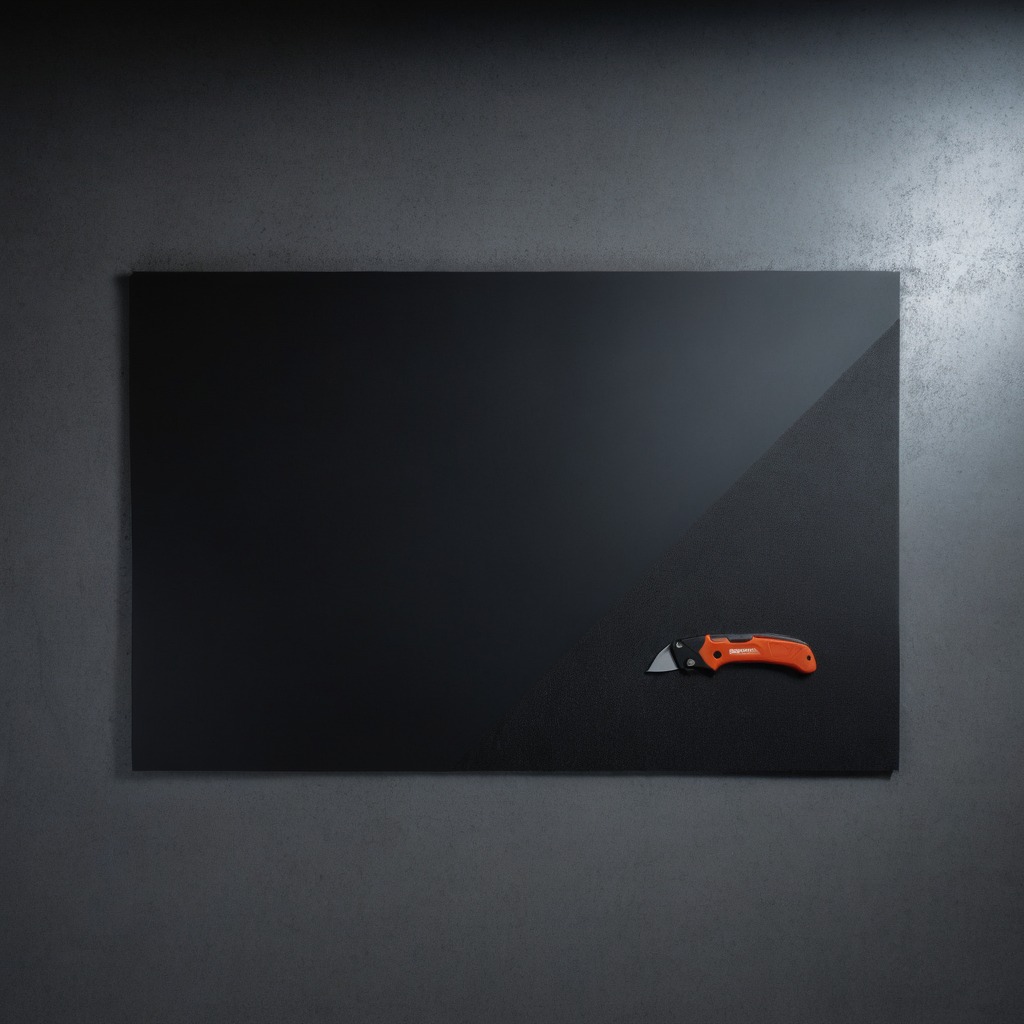
A utility knife is lying on a clean granite tabletop covered with a black rubber mat inside a workshop at night dim ambient light soft shadows worn but beneath the mat